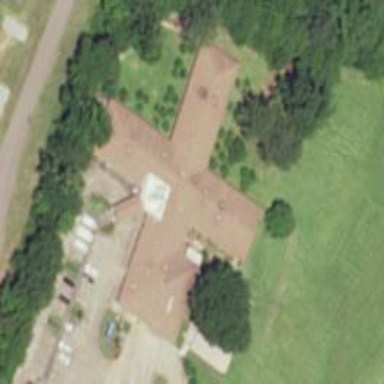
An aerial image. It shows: Nursing home.